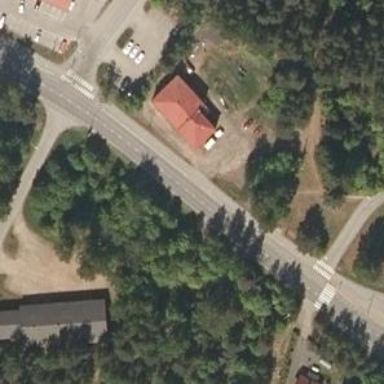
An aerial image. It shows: Asphalt cycleway.